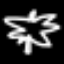
Label: palm tree